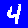
Digit: 4